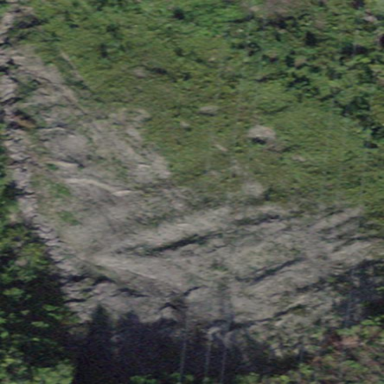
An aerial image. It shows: Natural scree.